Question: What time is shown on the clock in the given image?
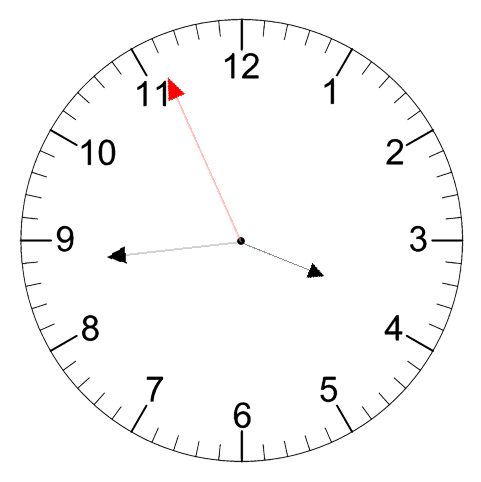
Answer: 03:43:56